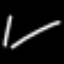
Label: line